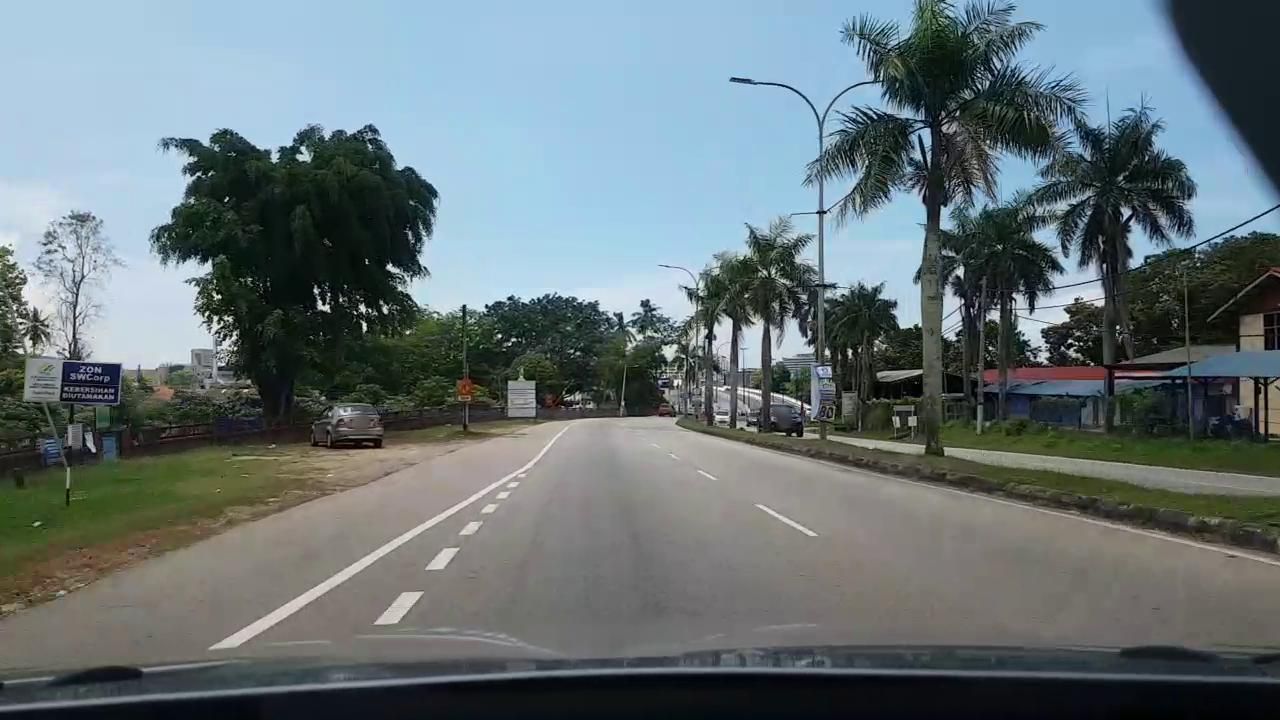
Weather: clear
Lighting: day
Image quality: good
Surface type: driving surface
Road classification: primary
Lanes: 2
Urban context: urban centre
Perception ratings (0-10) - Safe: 6.86, Lively: 8.24, Beautiful: 6.9, Boring: 3.41, Depressing: 1.43, Wealthy: 6.95